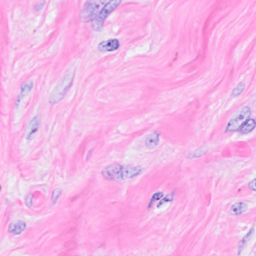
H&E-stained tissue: Breast